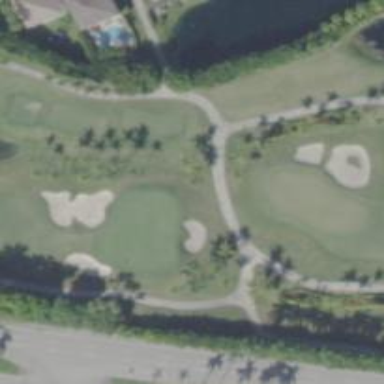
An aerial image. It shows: Golf cartpath that is also road path.